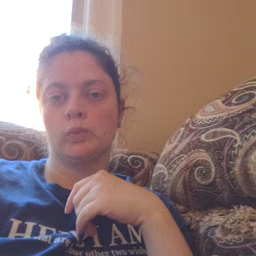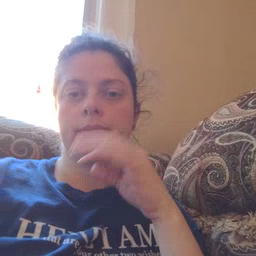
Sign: into